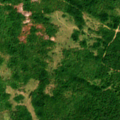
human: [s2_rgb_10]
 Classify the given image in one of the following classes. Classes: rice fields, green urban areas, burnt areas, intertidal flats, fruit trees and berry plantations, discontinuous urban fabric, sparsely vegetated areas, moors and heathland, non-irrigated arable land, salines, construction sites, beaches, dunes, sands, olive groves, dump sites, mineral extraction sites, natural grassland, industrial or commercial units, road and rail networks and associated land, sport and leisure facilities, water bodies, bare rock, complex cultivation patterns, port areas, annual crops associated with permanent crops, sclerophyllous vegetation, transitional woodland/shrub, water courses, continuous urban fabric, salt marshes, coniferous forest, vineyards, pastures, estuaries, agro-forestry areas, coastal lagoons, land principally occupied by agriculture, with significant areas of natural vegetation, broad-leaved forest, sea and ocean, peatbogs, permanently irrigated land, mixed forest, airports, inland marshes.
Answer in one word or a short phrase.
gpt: broad-leaved forest, transitional woodland/shrub